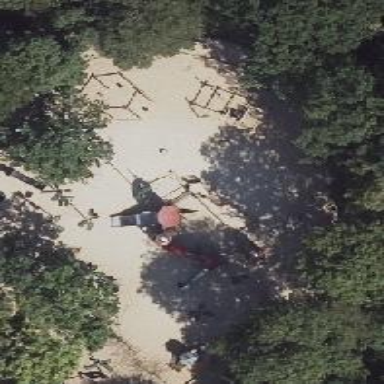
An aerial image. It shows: Playground with bridge.